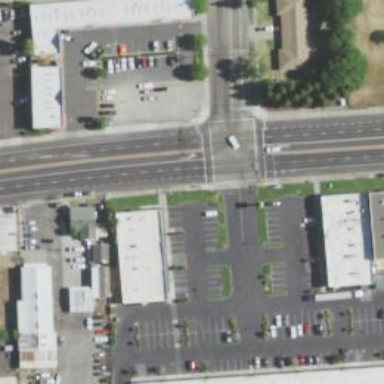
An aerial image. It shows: Marked road crossing.